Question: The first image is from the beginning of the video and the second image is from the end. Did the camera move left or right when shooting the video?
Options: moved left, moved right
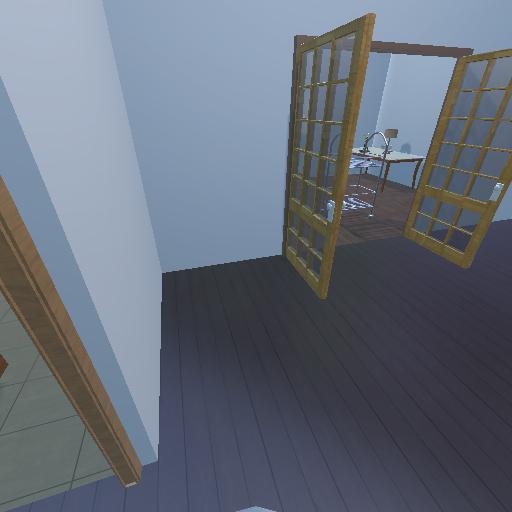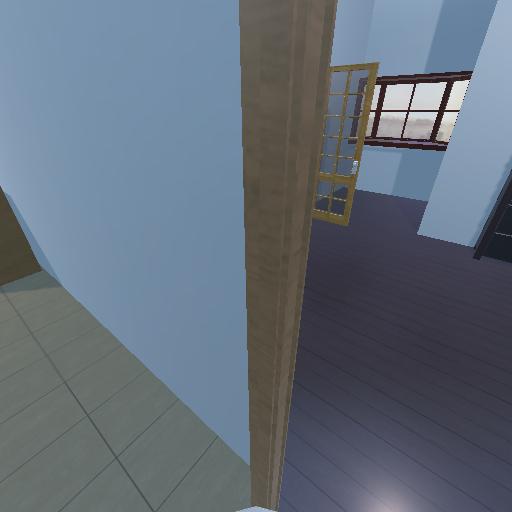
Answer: moved left